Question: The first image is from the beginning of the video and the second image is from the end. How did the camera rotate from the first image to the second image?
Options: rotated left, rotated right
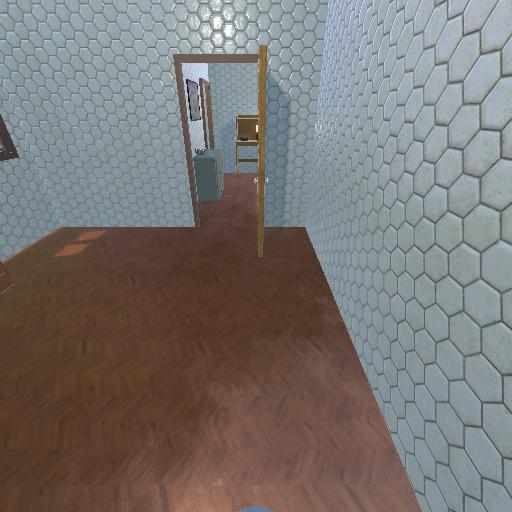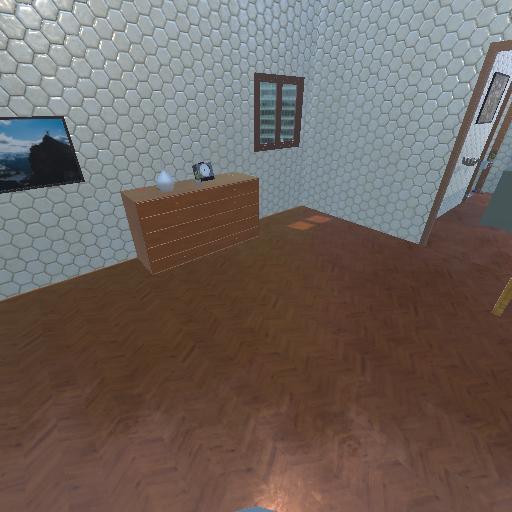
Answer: rotated left